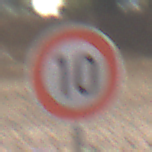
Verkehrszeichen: Geschwindigkeit10
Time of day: MorningAfternoon
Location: Outdoor (Nature)
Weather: PartlyCloudy
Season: NotSpecified
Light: Natural